Question: I know a couple of people asked a question similar to this, but I can't find any response that would make me understand why it's slower.
So, I made a little console program for my own understanding of the threading object in Visual Studio 2013. My CPU is an Intel Core i7 that supply can use multiple threading.
My code:
'''
using System;
using System.Collections.Generic;
using System.Linq;
using System.Text;
using System.Threading.Tasks;
using System.Threading;
using System.Diagnostics;
namespace ConsoleApplication1
{
class Program
{
static TimeSpan MTTime;
static TimeSpan STTime;
static void Main(string[] args)
{
Stopwatch stopwatch = new Stopwatch();
stopwatch.Start();
Console.WriteLine(Environment.NewLine + "---------------Multi Process-------------" + Environment.NewLine);
Thread th1 = new Thread(new ParameterizedThreadStart(Process));
Thread th2 = new Thread(new ParameterizedThreadStart(Process));
Thread th3 = new Thread(new ParameterizedThreadStart(Process));
Thread th4 = new Thread(new ParameterizedThreadStart(Process));
th1.Start("A");
th2.Start("B");
th3.Start("C");
th4.Start("D");
th1.Join();
th2.Join();
th3.Join();
th4.Join();
stopwatch.Stop();
MTTime = stopwatch.Elapsed ;
Console.WriteLine(Environment.NewLine + "---------------Single Process-------------" + Environment.NewLine);
stopwatch.Reset();
stopwatch.Start();
Process("A");
Process("B");
Process("C");
Process("D");
stopwatch.Stop();
STTime = stopwatch.Elapsed;
Console.Write(Environment.NewLine + Environment.NewLine + "Multi : "+ MTTime + Environment.NewLine + "Single : " + STTime);
Console.ReadKey();
}
static void Process(object procName)
{
for (int i = 0; i < 100; i++)
{
Console.Write(procName);
}
}
}
}
'''
Result image:

We can clearly see that the multi-treading process is total random and the single one just do all presses on after the other, but I don't think this have an impact on the speed.
At first, I thought my thread was just bigger than the process needed for running the program, but after changing for a bigger process the single treading still was still the fastest in a big way. So, do i miss a concept in multi-threading? Or it normal that is slower?
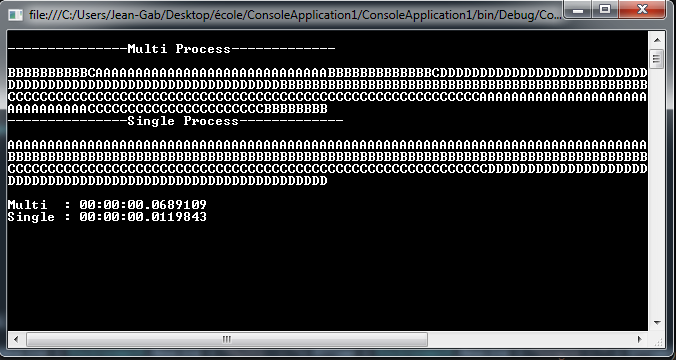
Answer: From the official <URL> documentation
> I/O operations that use these streams are synchronized, which means
that multiple threads can read from, or write to, the streams. This
means that methods that are ordinarily asynchronous, such as
TextReader.ReadLineAsync, execute synchronously if the object
represents a console stream
This means that the console class so if thread A and thread B are trying to write to the console the console will handle them and only one for time will be able to write. The behind it is the reason why it takes longer
I suggest you to have a look at <URL>